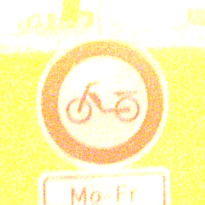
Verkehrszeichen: VerbotMofas
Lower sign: ZeitangabenMitBeschraenkungAufWochentage2
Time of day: Night
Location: Outdoor (Suburban)
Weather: PartlyCloudy
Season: NotSpecified
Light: Artificial